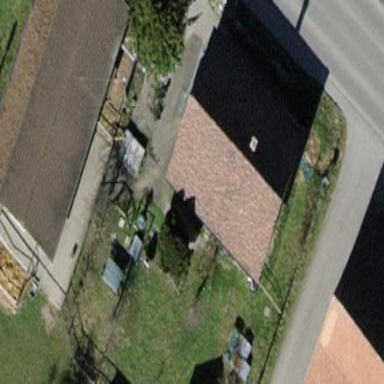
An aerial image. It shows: Detached building with gabled roof.